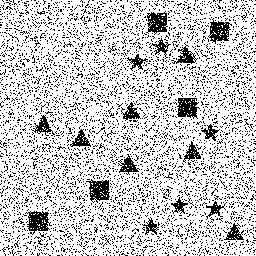
Squares: 5
Triangles: 7
Stars: 6
Total shapes: 18